Interaction volume radius: 5 \u00c5
Interaction volume height: 25 \u00c5
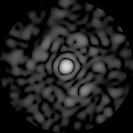
Disorder parameter: 0.789